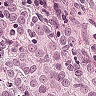
Metastatic tissue present: yes